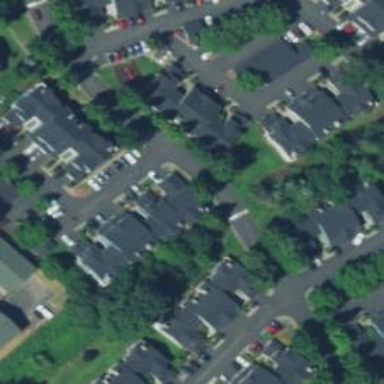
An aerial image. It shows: Residential road with sidewalk on the left side.